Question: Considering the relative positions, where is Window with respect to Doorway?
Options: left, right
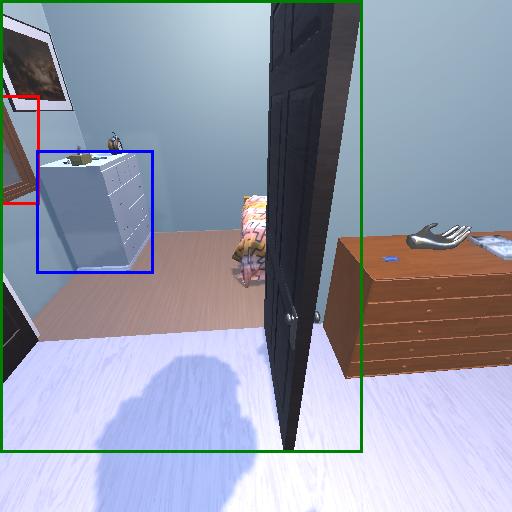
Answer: left